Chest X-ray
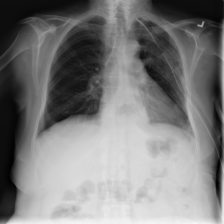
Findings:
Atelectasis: negative
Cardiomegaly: negative
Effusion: negative
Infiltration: negative
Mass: negative
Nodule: negative
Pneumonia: negative
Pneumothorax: negative
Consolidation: negative
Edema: negative
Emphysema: negative
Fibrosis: negative
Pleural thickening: negative
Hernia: negative